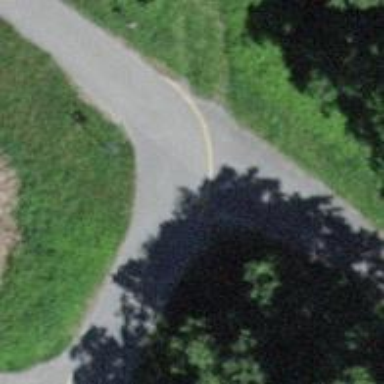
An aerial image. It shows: Asphalt road designated for service vehicles.